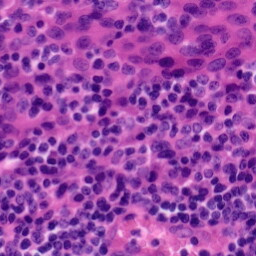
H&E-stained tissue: Tonsil